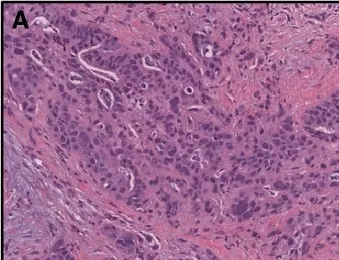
(A) Hematoxylin and eosin stain of ampullary carcinoma in liver biopsy.
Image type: pathology (h&e)